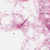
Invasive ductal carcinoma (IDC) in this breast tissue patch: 0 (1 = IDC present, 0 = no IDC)